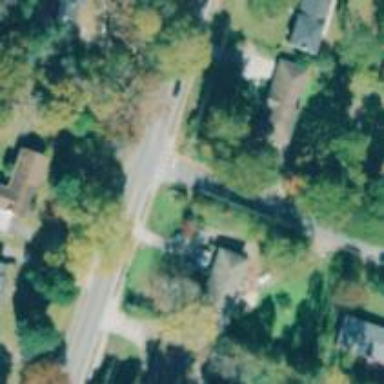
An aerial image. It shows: Road with stop sign.